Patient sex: M
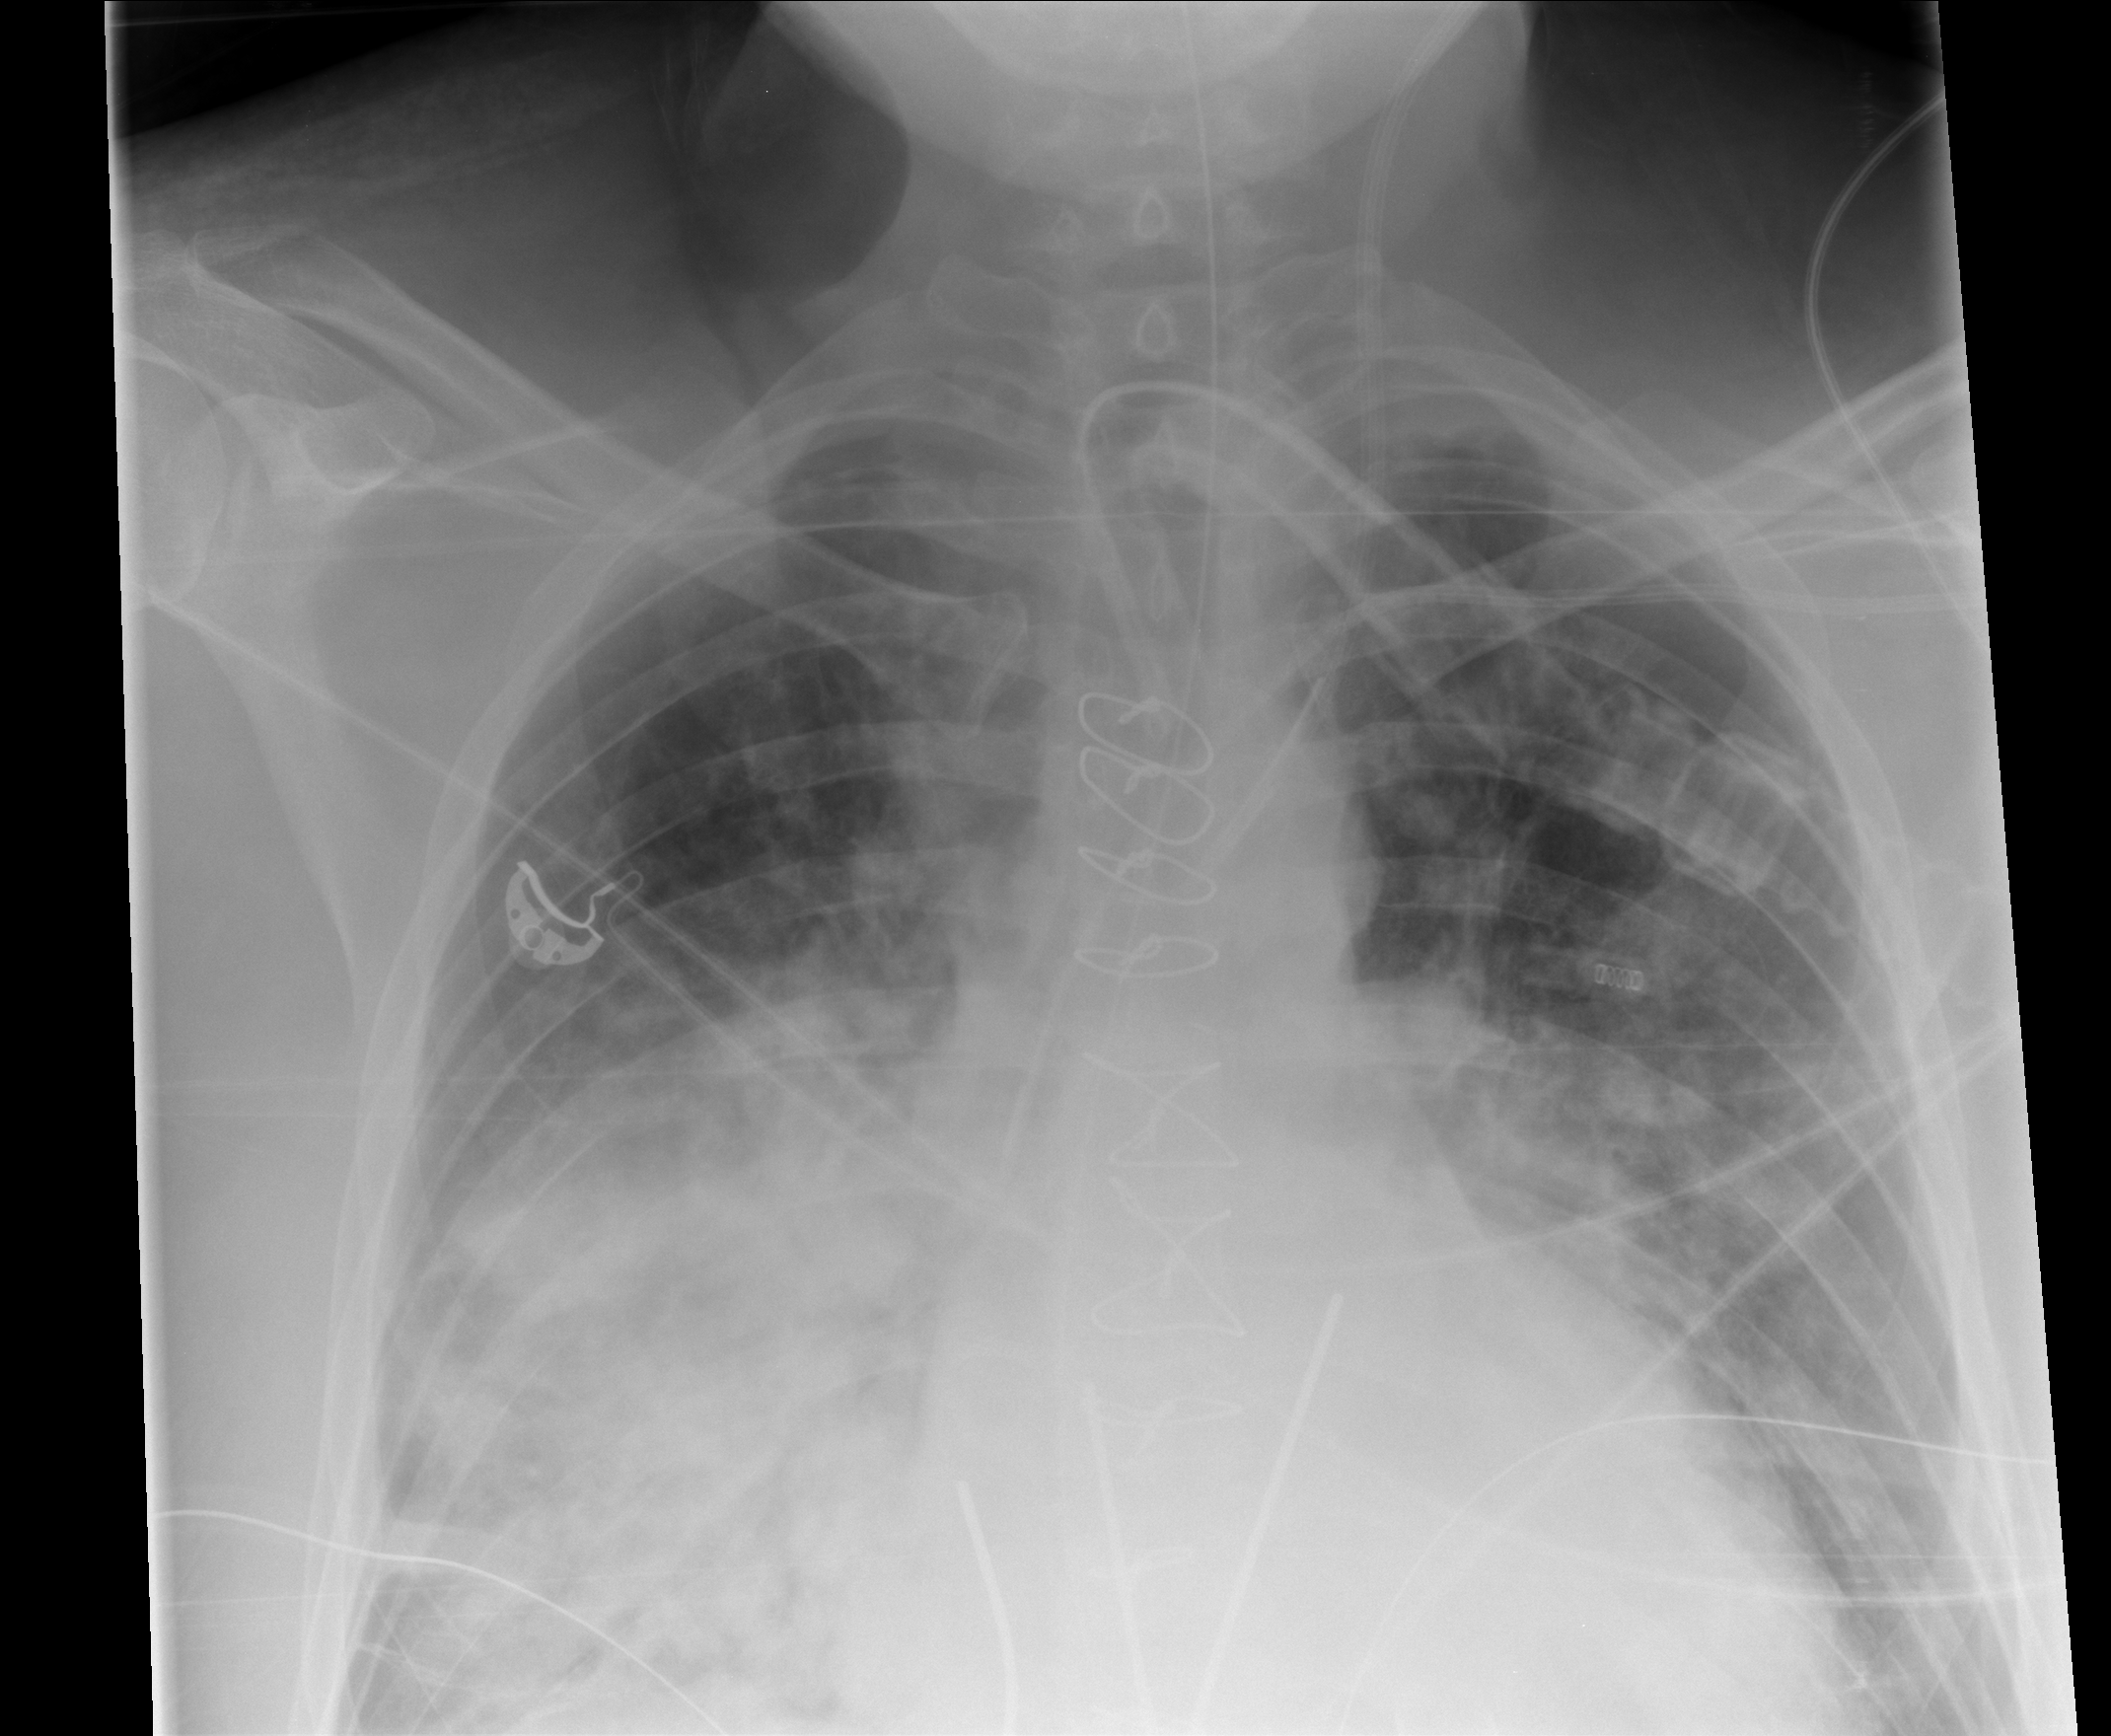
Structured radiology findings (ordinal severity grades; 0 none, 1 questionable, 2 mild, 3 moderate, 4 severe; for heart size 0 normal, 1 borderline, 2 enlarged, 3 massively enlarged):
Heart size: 2
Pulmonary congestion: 3
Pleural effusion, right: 3
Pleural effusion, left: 2
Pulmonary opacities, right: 3
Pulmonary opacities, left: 2
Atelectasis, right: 3
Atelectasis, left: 2